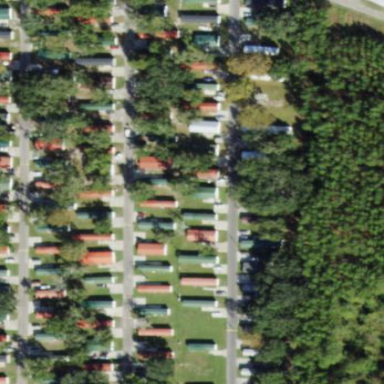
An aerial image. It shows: Residential area designated as trailer park.